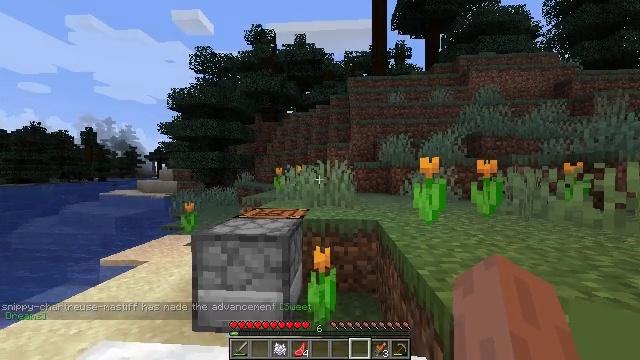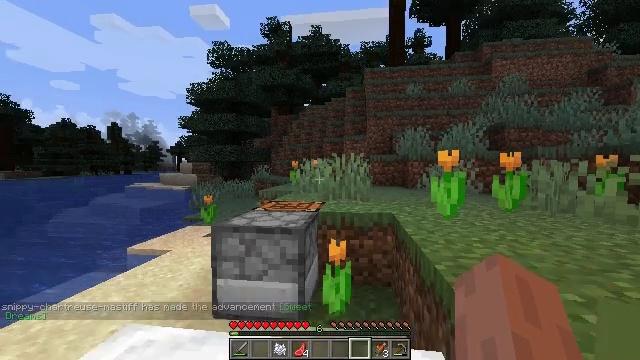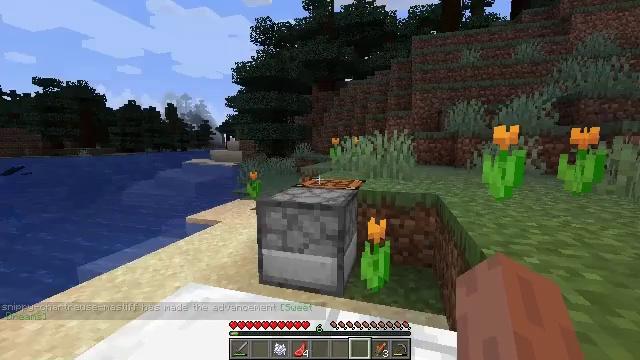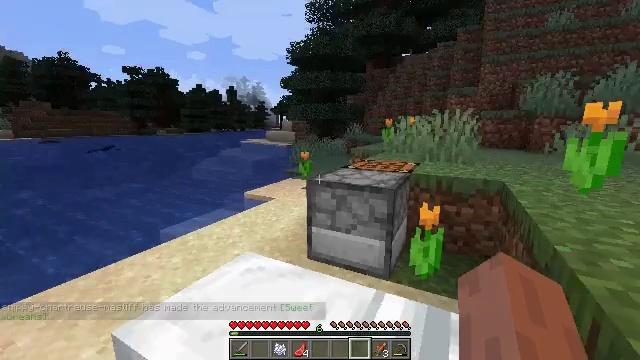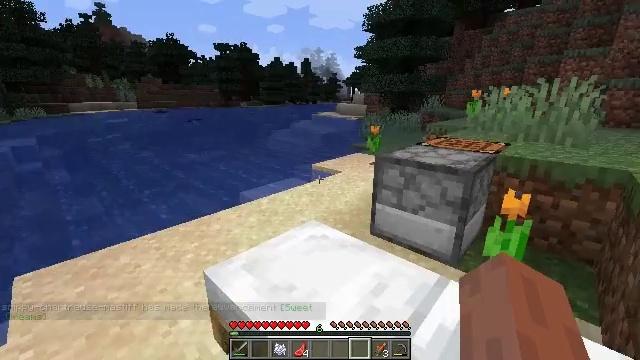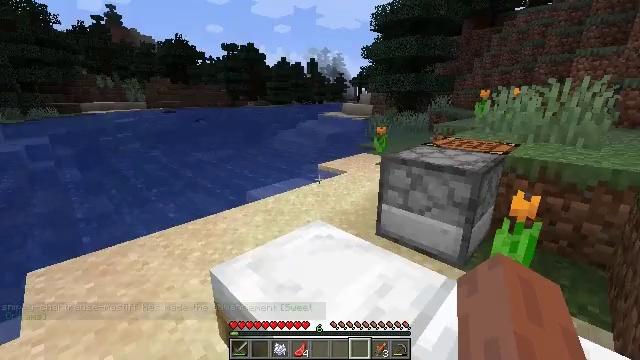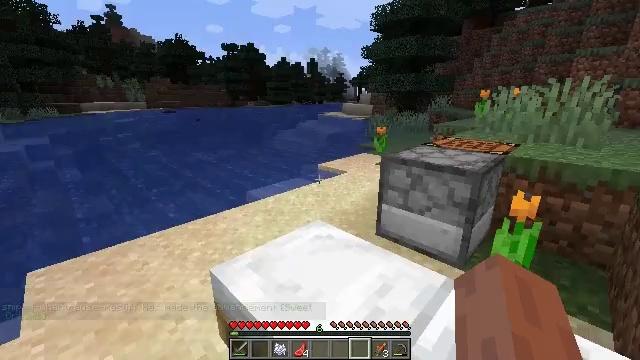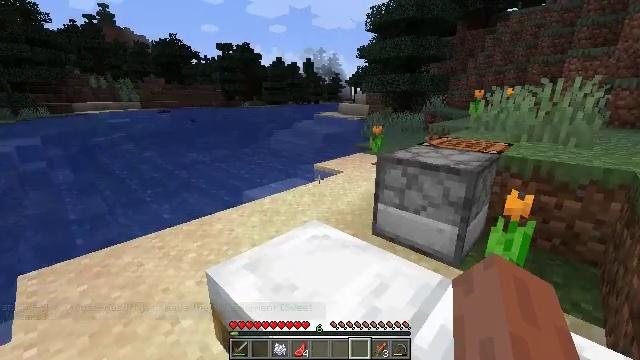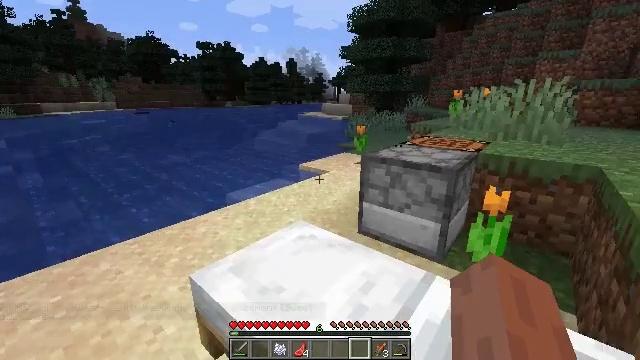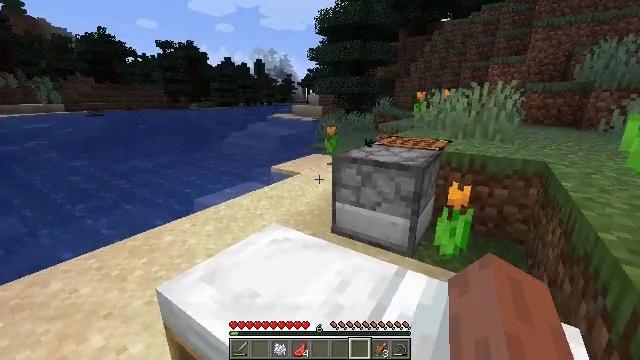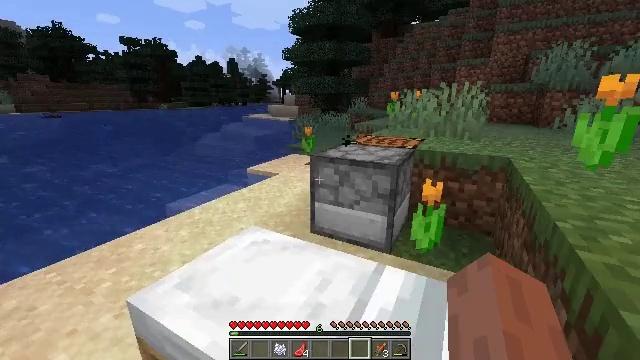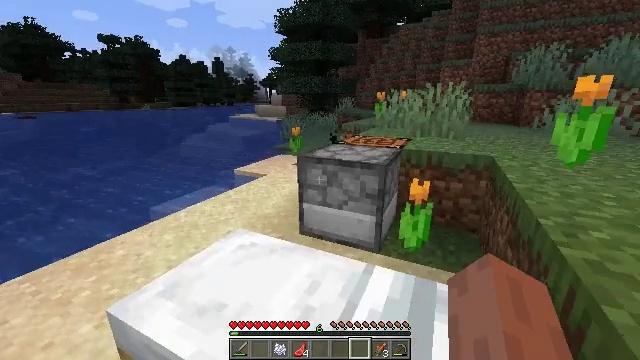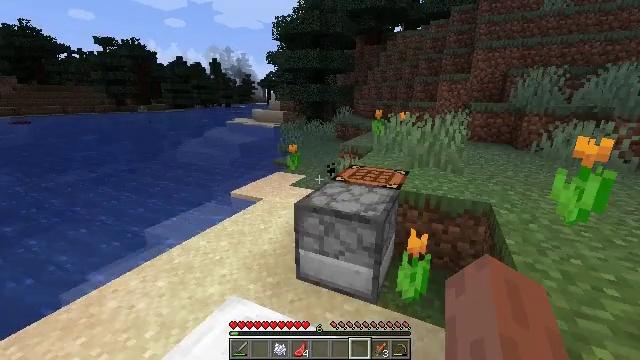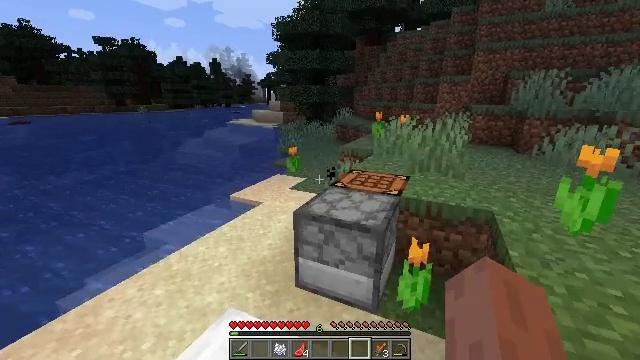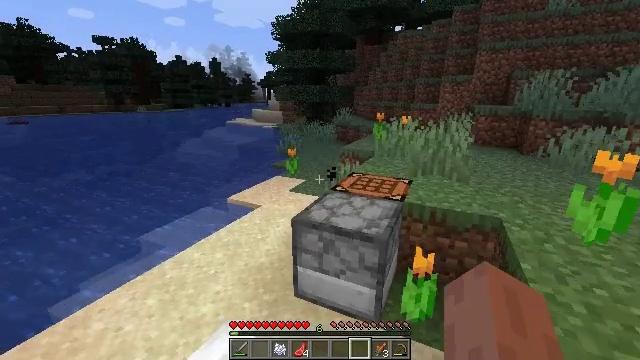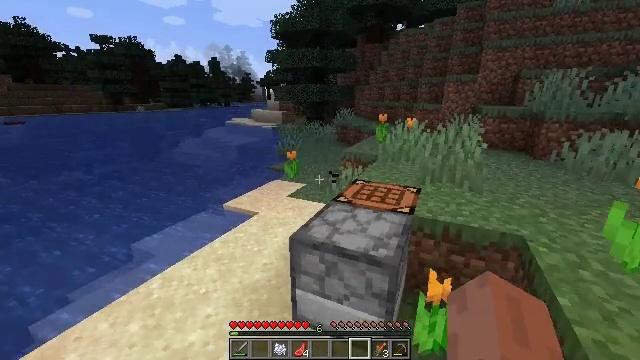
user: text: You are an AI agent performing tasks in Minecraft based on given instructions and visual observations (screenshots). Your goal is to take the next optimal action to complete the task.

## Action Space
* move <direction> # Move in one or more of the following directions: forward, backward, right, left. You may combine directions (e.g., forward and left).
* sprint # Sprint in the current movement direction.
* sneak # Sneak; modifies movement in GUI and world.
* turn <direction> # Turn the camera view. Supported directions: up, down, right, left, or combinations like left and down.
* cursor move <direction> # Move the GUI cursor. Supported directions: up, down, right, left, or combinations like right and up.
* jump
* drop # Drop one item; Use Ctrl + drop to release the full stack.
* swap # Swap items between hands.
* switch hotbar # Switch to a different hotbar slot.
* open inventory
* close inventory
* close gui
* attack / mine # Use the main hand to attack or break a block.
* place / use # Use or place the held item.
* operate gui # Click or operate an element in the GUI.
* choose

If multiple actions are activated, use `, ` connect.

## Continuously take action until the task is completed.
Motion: motion action
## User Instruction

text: Cook salmon to get cooked salmon.
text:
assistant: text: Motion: turn left and down
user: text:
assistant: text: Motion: turn left and down
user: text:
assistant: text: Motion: turn left and down
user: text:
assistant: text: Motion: turn left and down
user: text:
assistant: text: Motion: turn left
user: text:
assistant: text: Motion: no_op
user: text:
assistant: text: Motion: no_op
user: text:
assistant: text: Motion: turn right
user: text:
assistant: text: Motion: turn right
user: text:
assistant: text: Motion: turn right
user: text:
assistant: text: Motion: move forward, turn right
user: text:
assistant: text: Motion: move forward
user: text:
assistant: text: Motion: move forward
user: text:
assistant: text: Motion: move forward
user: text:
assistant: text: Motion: move forward
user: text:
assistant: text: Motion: move forward
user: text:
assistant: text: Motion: move forward
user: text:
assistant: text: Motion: move forward, turn right and down
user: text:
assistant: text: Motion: move forward, turn right and down
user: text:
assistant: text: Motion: move forward, turn right and down
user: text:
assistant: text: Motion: move forward, turn right and down
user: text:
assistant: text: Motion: move forward and move left, turn right and down
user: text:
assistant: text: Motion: move forward and move left, turn right and down
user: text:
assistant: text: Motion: move forward and move left, turn right and down
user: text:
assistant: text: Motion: move forward and move left, turn right and down
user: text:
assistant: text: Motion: move left, turn right and down
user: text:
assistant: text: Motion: move left, turn right
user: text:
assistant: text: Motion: move left, turn right and down
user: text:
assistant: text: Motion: move left, turn right
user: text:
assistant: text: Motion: move left, turn right and up